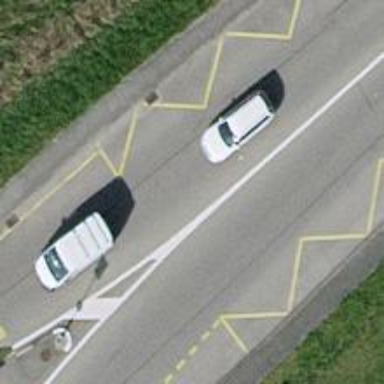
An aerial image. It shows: Secondary road with asphalt surface and shared cycle lane.